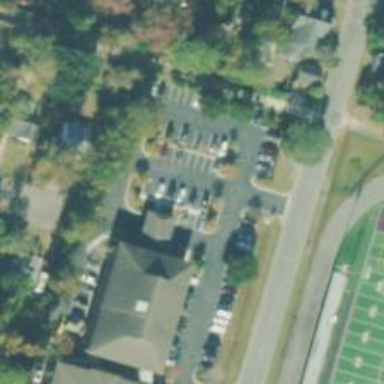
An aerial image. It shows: Parking space is available.